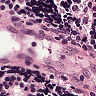
Metastatic tissue present: no